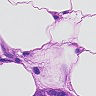
Metastatic tissue present: yes